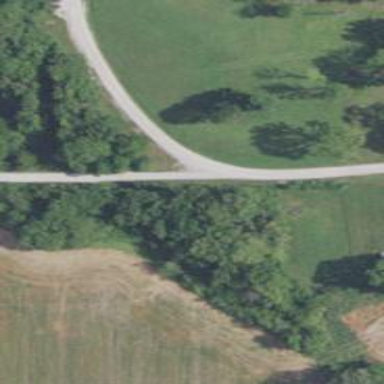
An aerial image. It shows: Driveway leading to service road.